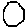
Label: hexagon